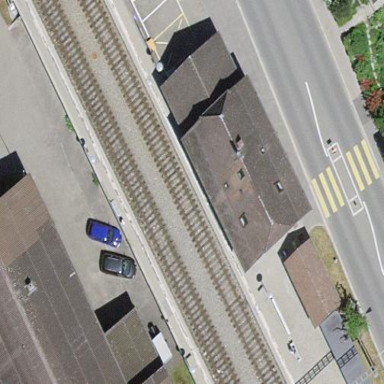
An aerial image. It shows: Train station building with half-hipped roof made of roof tiles. The building is primarily used for transportation.